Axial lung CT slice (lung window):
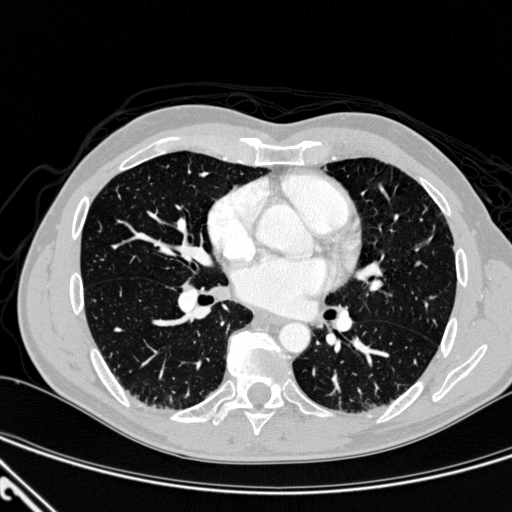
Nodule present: no